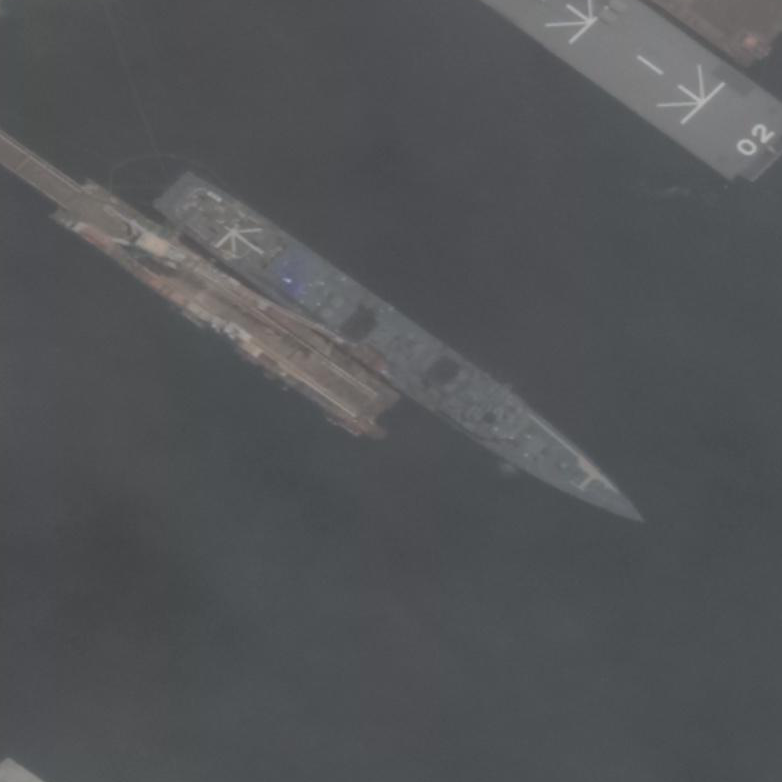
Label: Murasame-class_destroyer